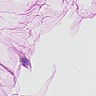
Metastatic tissue present: no